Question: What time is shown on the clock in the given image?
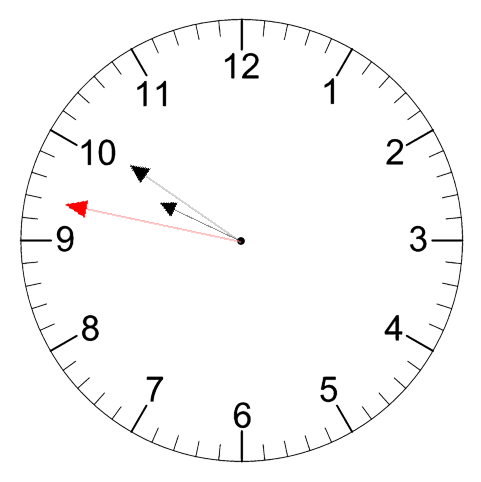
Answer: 09:50:47